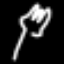
Label: fork